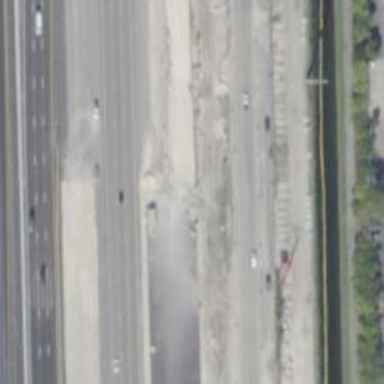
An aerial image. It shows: Toll gantry on the road.